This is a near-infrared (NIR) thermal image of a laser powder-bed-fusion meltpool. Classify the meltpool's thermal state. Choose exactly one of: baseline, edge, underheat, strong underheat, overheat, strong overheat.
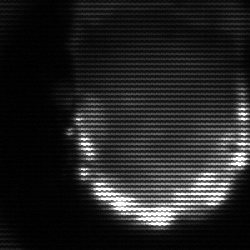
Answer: baseline